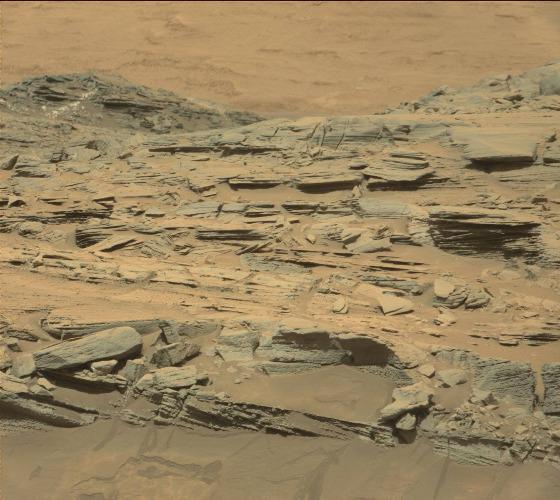
Terrain classes present: Bedrock, Gravel / Sand / Soil, Rock, Shadow